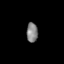
Tissue: prostate
Cell type: T cells
Senescence score: 0.359
Nuclear area (px): 213
Mean DAPI intensity: 131.826